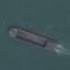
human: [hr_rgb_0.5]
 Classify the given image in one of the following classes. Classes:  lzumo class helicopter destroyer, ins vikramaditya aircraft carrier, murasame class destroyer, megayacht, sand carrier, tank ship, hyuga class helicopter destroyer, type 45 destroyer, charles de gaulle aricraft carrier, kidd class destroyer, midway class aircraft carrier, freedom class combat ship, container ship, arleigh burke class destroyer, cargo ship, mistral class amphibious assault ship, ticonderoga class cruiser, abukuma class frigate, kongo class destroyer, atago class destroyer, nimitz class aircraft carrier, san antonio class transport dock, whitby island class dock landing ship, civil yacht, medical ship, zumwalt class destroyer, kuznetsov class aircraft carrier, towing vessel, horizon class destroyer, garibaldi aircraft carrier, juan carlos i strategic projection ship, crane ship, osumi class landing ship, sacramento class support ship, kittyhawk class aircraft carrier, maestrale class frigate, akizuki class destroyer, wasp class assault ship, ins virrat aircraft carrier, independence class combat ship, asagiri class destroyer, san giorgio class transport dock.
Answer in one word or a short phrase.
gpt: Sand carrier